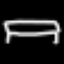
Label: bed